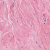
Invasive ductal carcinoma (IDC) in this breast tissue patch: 0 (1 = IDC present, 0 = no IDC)